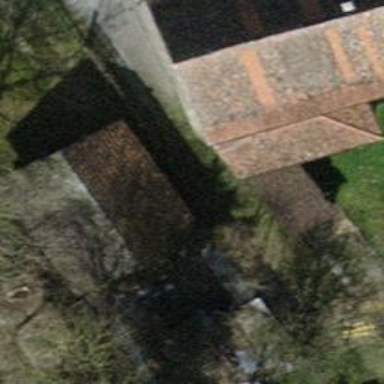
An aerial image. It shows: Shed.